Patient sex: F
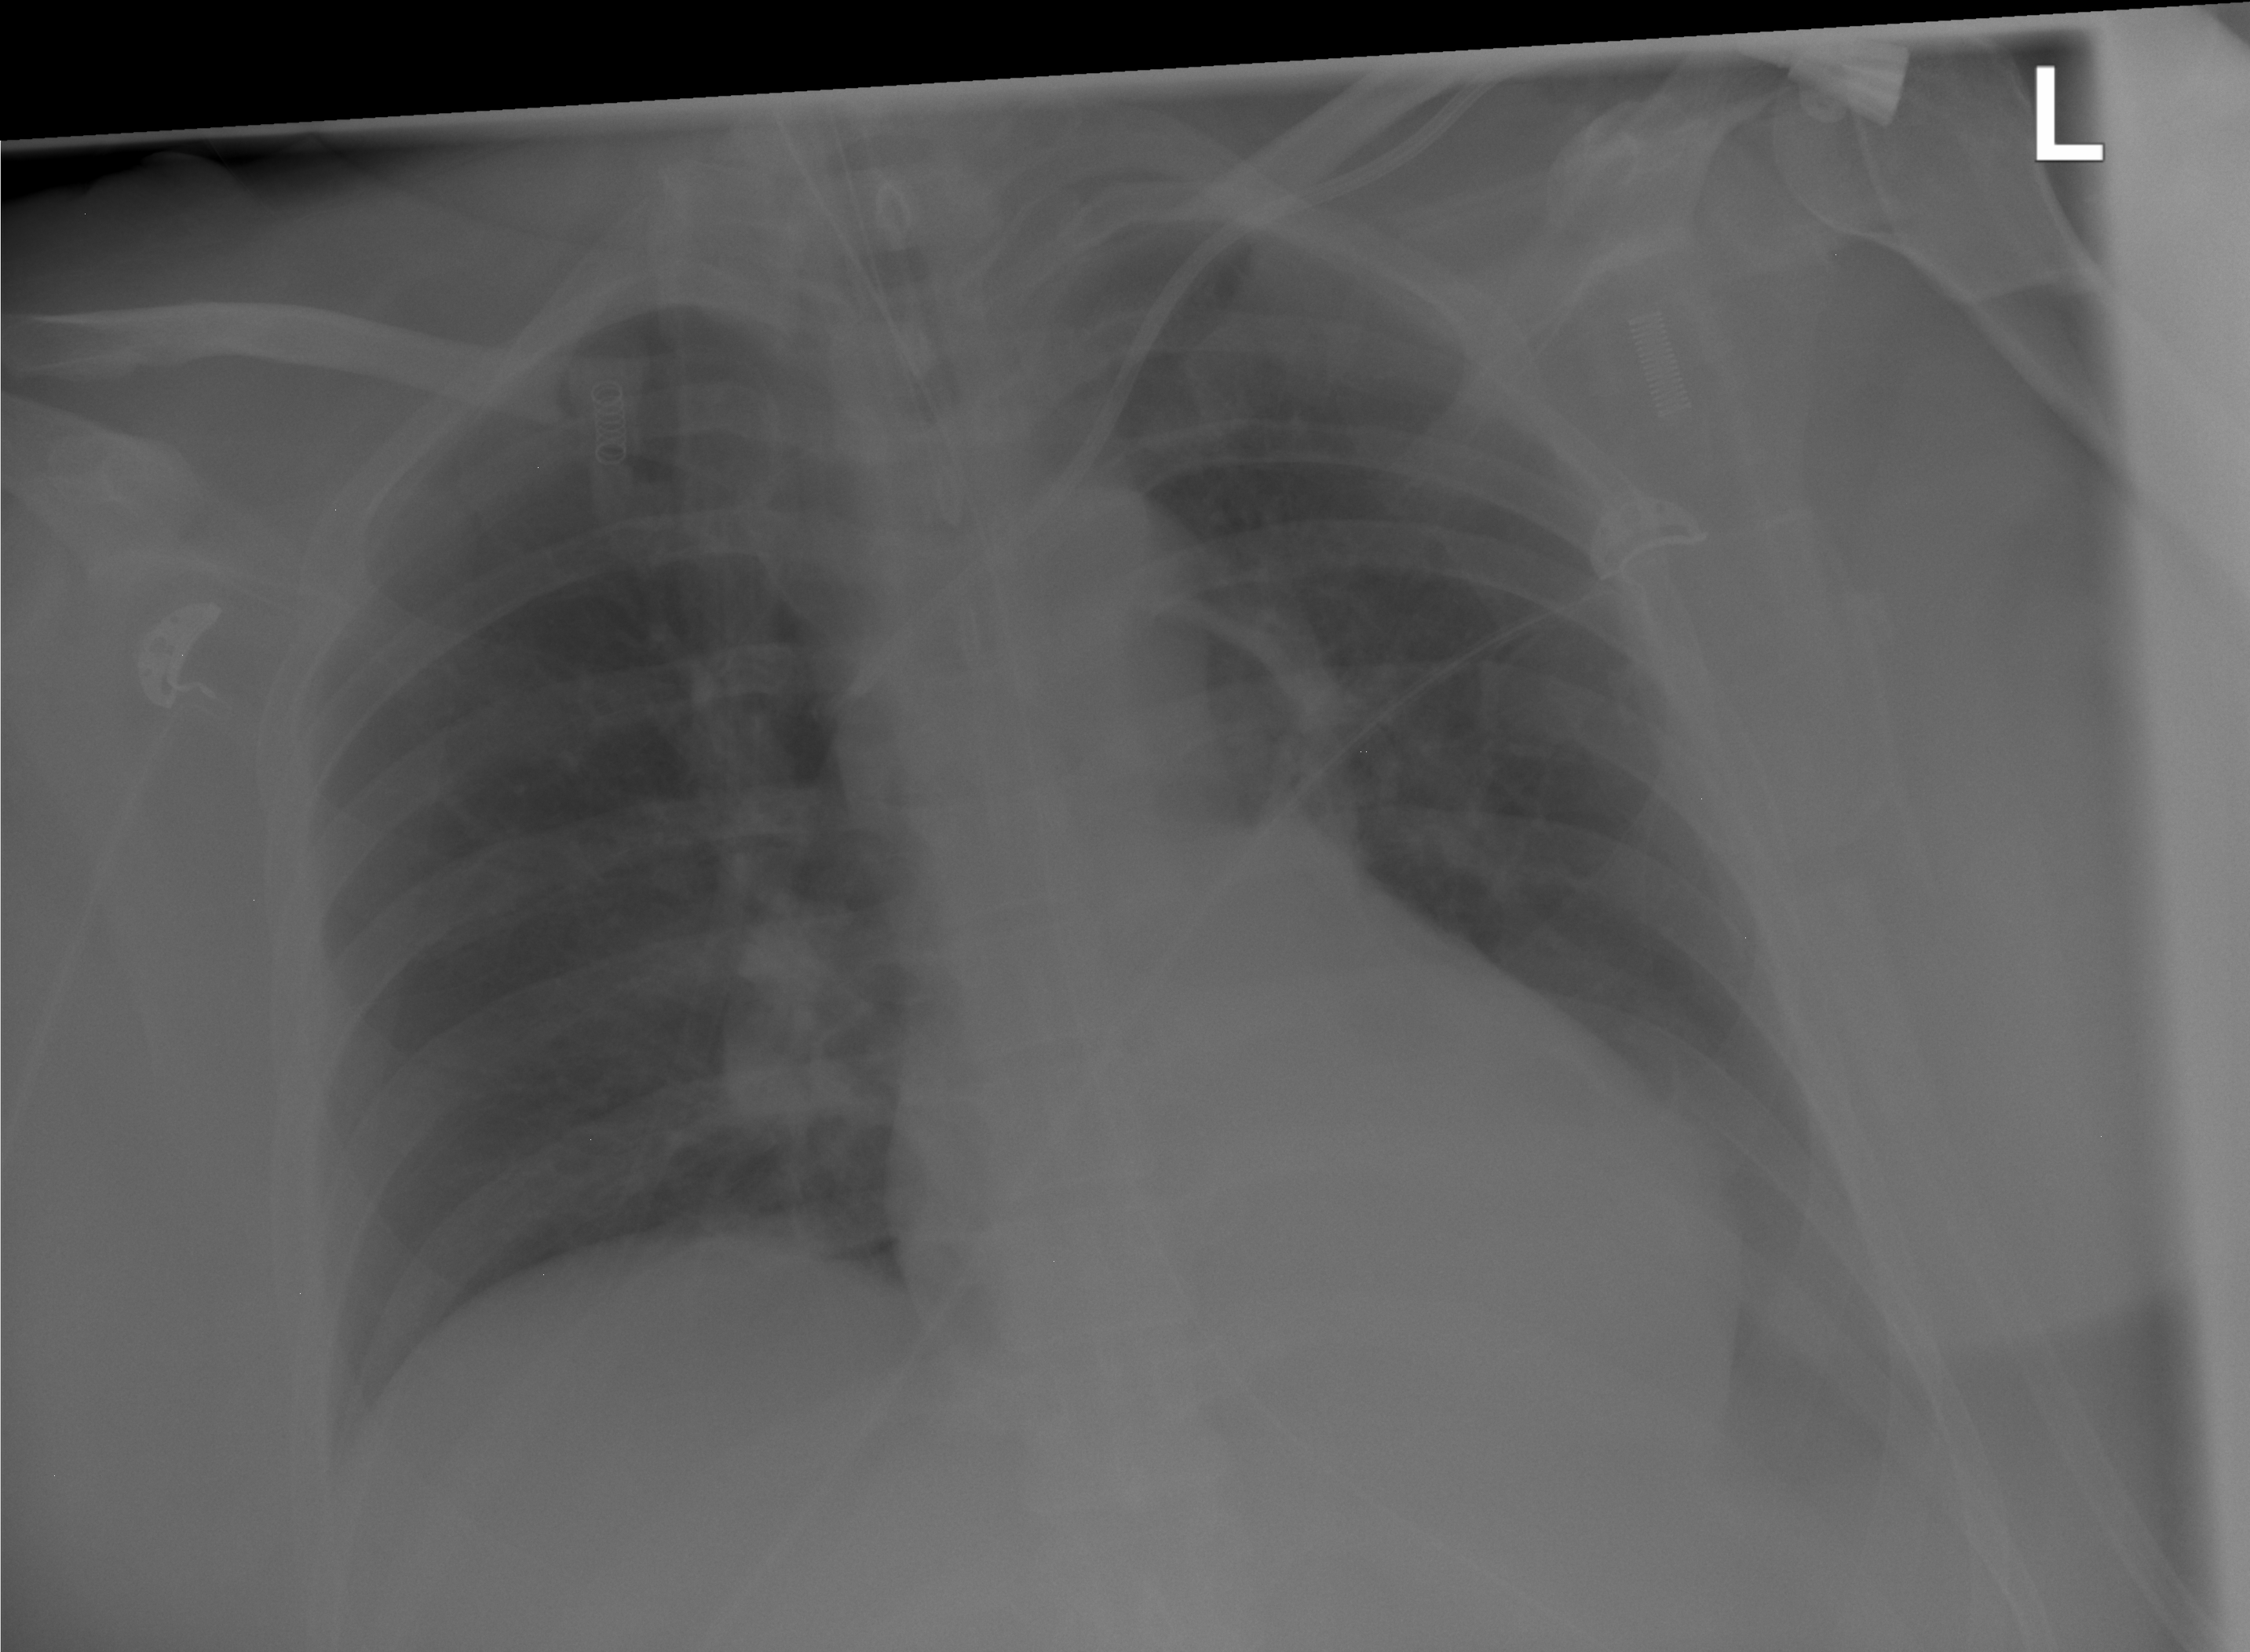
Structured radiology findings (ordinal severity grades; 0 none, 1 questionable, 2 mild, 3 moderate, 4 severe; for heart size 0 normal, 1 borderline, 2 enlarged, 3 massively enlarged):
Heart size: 0
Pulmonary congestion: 0
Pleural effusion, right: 0
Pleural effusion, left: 2
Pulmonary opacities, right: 0
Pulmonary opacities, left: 0
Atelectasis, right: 0
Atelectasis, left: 2